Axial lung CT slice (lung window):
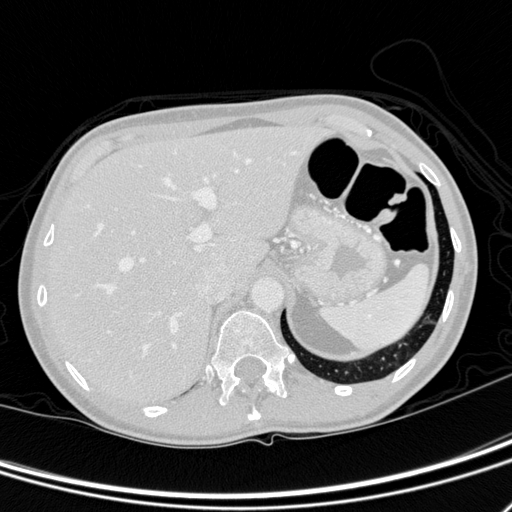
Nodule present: no